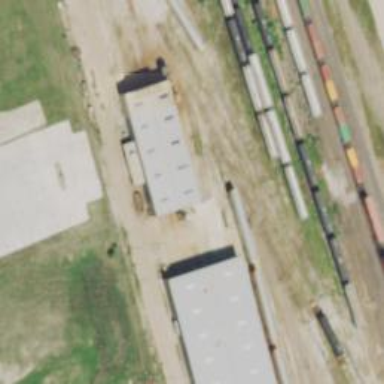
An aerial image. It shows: Railway yard with building passage tunnel.